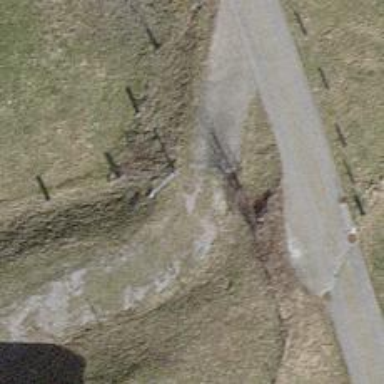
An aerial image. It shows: Gate.